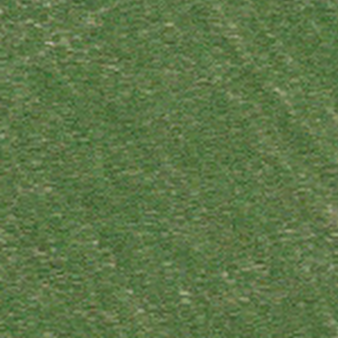
Label: other